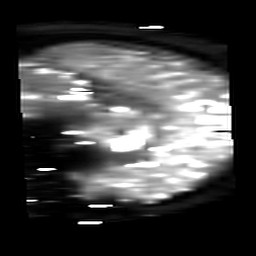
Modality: T2starmap
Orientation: sagittal
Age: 29
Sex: male
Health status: ill